Field crop: maize
Growth stage: 1
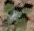
Species: chenopodium